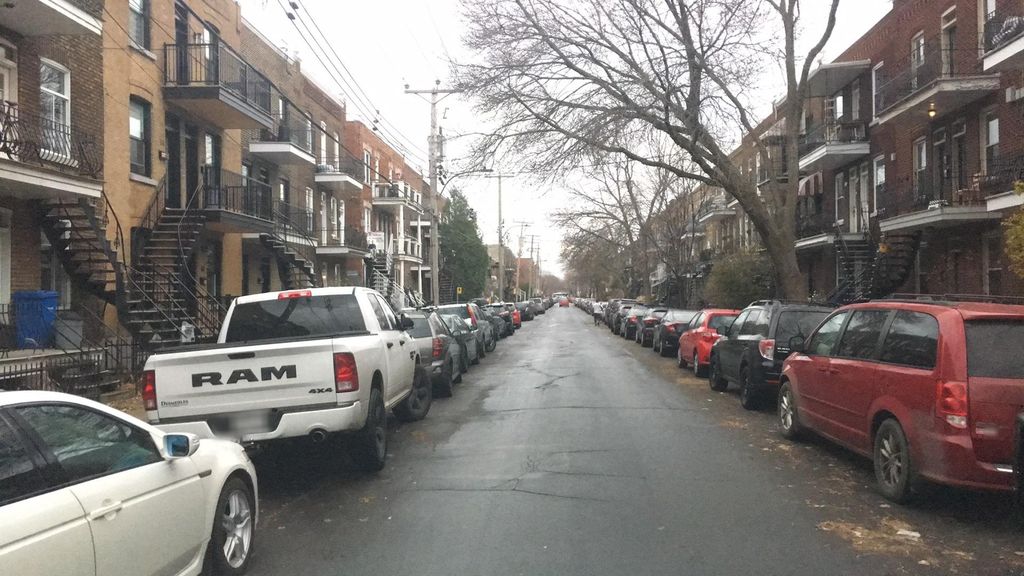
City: montreal